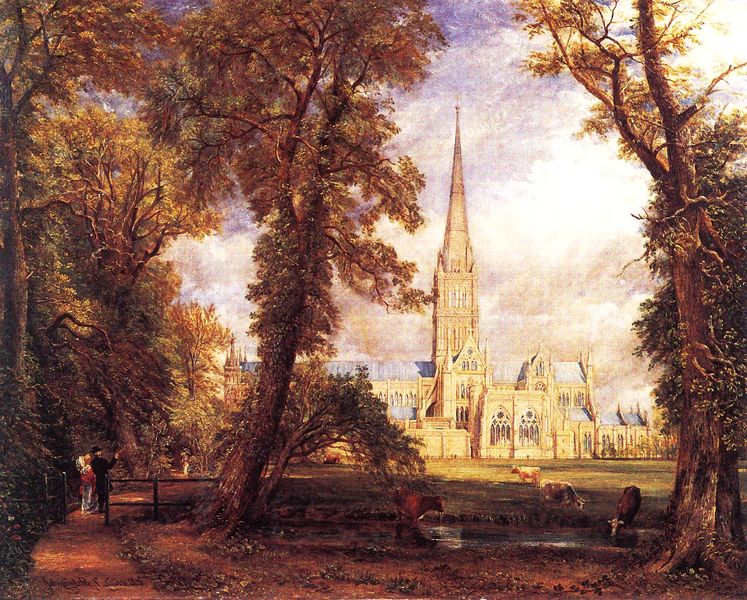
Titel: Kathedrale in Salisbury
Künstler: John Constable
Institution: New York, The Frick Collection
Schlagwörter: baum, gemälde, himmel, wasser, wolken, bäume, menschen, stadt, teich, braun, park, weg, wiese, zaun, malerei, trinken, kühe, weide, kirche, sonne, paar, gotik, turm, schiff, allee, kuh, herbst, spitz, rinder, weiden, kloster, dom, laubbaum, kathedrale, efeu, wanderer, sonnenschein, eichen, gothisch, maßwerk, kiche, parl, aonne